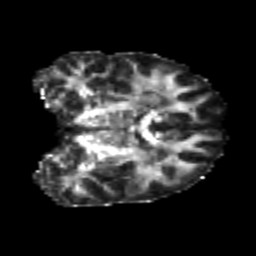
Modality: FA
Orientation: coronal
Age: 20
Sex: female
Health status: healthy
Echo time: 0.074 s